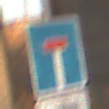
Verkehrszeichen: Sackgasse
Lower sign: HinweisGeaenderteVorfahrtVerkehrsfuehrungVerkehrsregelung3
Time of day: SunriseSunset
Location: Roofed (Suburban)
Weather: Clear
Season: NotSpecified
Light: Natural